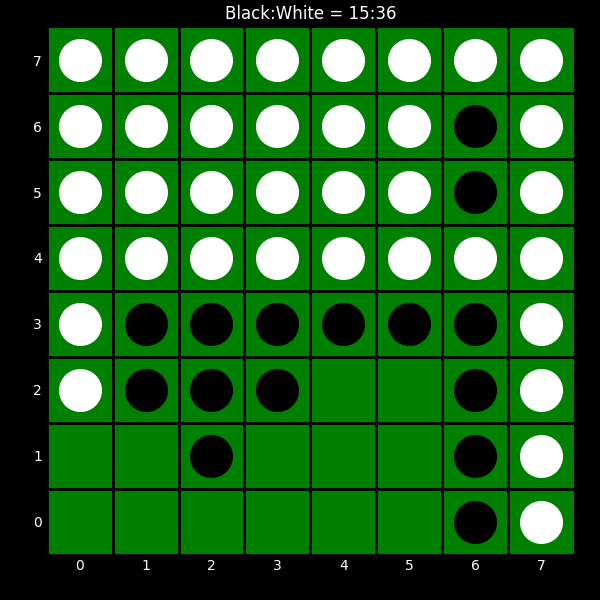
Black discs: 15
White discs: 36